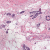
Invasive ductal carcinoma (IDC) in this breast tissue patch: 0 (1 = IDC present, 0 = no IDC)